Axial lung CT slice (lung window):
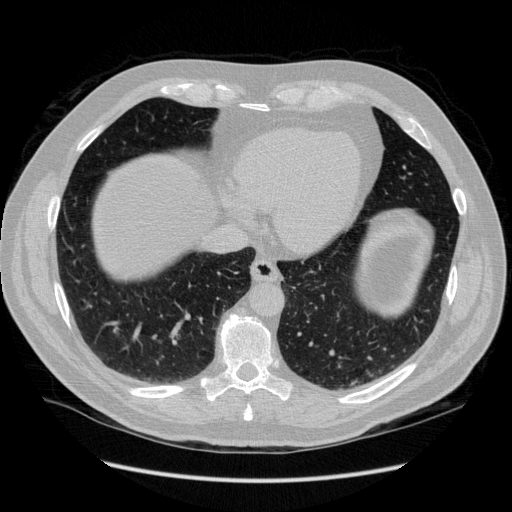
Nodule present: no